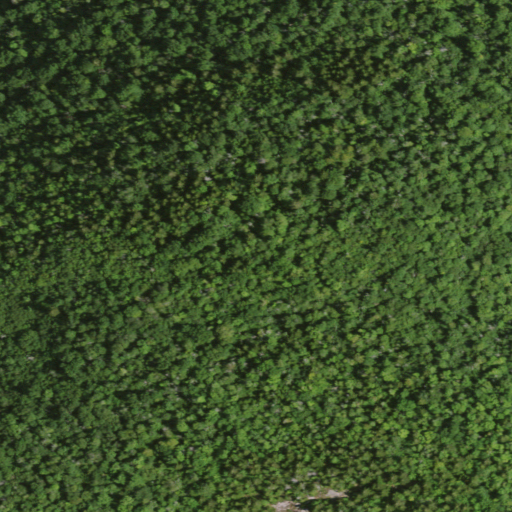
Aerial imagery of mountain in New York named Wolf Mountain containing deciduous forest, evergreen forest, and mixed forest